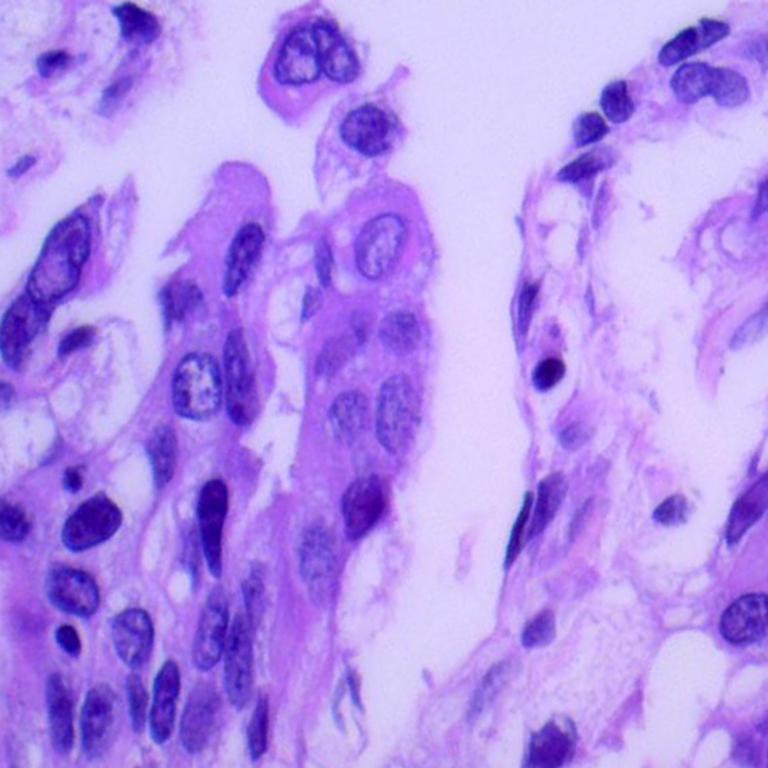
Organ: lung
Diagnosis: adenocarcinomas